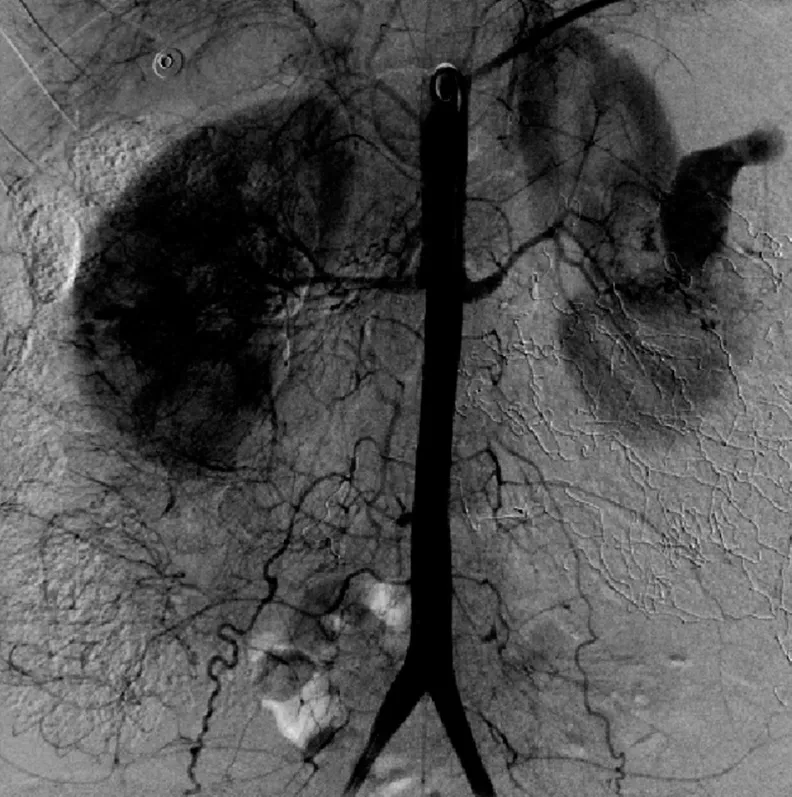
Arteriography demonstrating extravasation of contrast by the ruptured aneurysm.
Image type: radiology (x_ray)